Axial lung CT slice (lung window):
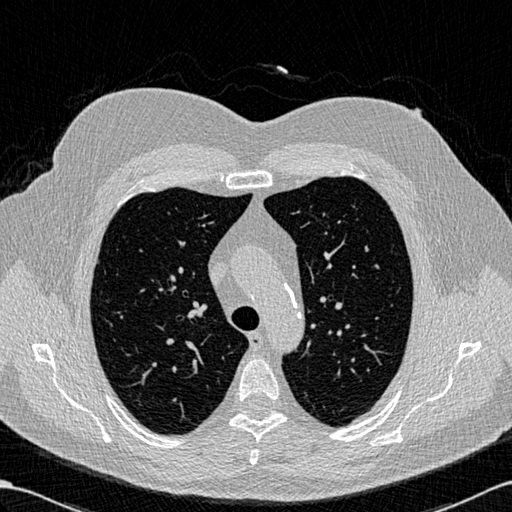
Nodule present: no